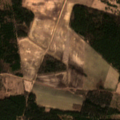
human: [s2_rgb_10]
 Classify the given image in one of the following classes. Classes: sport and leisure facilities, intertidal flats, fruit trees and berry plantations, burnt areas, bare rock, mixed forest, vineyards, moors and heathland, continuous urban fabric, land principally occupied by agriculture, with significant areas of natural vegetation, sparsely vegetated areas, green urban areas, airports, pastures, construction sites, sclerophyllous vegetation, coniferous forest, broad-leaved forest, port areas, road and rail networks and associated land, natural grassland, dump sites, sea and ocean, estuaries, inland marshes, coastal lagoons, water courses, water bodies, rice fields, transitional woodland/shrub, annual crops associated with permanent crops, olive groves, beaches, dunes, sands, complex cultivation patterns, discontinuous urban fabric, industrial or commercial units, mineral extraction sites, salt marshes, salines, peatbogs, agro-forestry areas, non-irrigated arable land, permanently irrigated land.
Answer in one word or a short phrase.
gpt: non-irrigated arable land, pastures, coniferous forest, mixed forest, transitional woodland/shrub